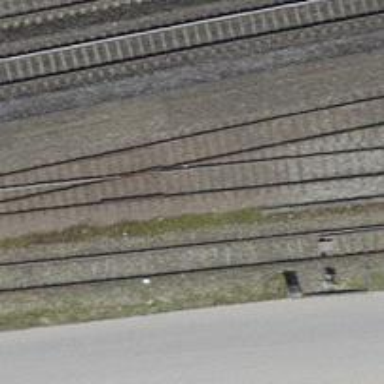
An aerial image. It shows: Single-track railway spur.